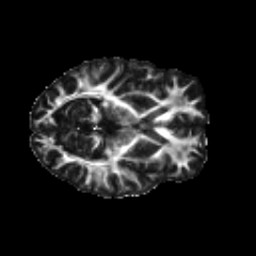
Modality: FA
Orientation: axial
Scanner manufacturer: siemens
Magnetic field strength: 3 T
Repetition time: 4.16 s
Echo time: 0.0806 s